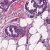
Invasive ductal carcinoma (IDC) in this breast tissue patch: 1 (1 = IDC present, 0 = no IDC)